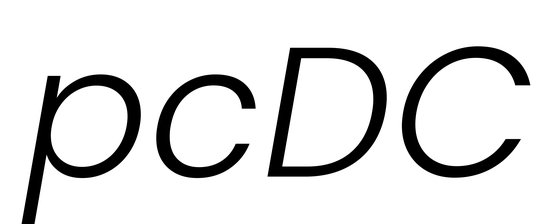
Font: Poppins-LightItalic